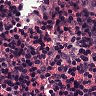
Metastatic tissue present: no